Interaction volume radius: 5 \u00c5
Interaction volume height: 10 \u00c5
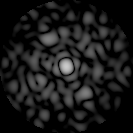
Disorder parameter: 0.8064